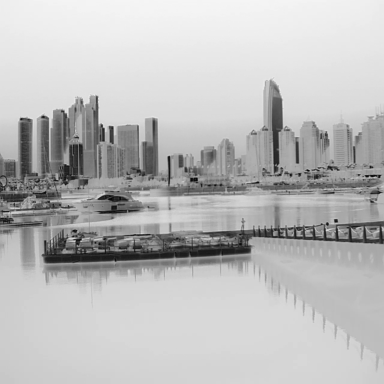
There is a canoe in the infrared image.